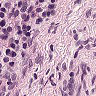
Metastatic tissue present: no